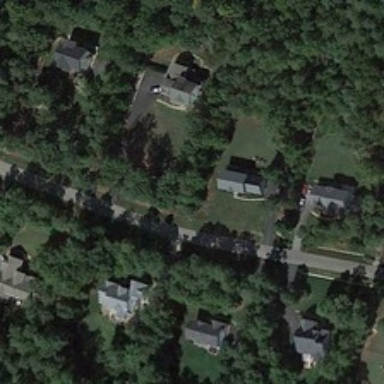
Several buildings and many green trees are in a medium residential area .